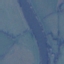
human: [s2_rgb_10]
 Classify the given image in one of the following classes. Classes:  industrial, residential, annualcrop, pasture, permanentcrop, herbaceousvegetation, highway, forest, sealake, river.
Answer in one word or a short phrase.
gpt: River